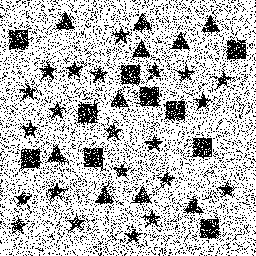
Squares: 10
Triangles: 10
Stars: 22
Total shapes: 42